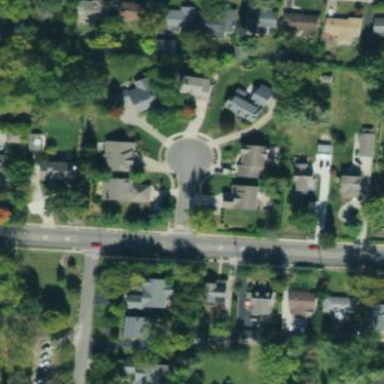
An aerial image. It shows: Residential area within neighborhood.